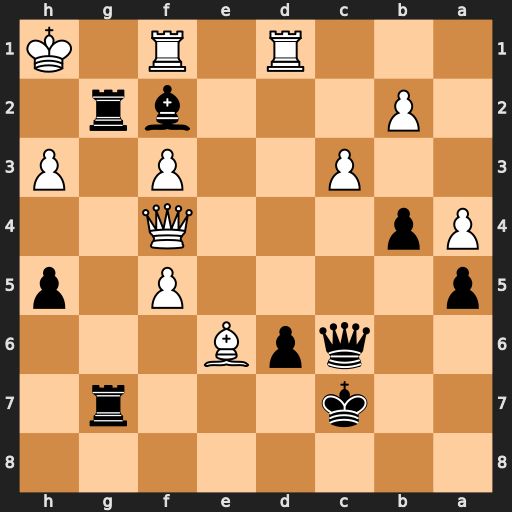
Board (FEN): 8/2k3r1/2qpB3/p4P1p/Pp3Q2/2P2P1P/1P3br1/3R1R1K
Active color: b
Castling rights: -
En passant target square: -
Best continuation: Bg3 Qd2 Rxd2